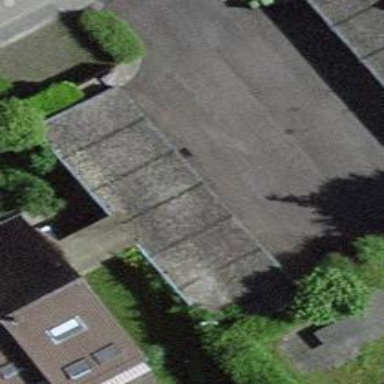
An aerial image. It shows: Garage building.